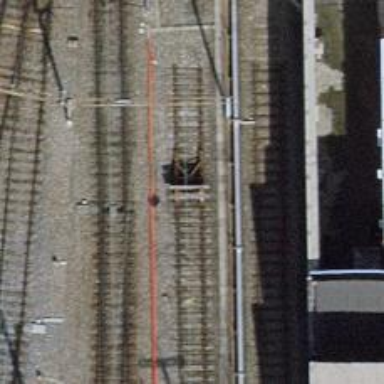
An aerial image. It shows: Railway buffer stop.